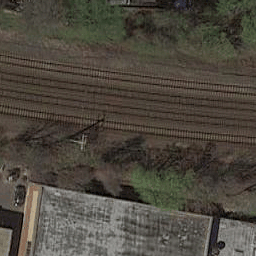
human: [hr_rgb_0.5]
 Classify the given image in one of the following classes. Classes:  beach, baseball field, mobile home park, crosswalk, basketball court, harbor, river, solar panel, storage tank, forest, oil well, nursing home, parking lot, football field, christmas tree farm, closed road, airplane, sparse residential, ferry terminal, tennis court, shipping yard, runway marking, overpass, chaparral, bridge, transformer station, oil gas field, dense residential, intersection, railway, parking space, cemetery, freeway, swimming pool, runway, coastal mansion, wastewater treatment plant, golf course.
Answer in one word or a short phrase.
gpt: railway